Field crop: maize
Growth stage: 2
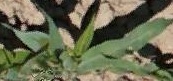
Species: maize